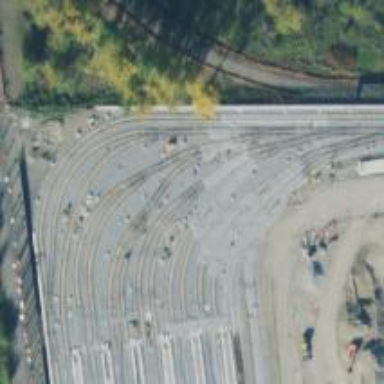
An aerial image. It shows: Yard used for service near light rail railway.